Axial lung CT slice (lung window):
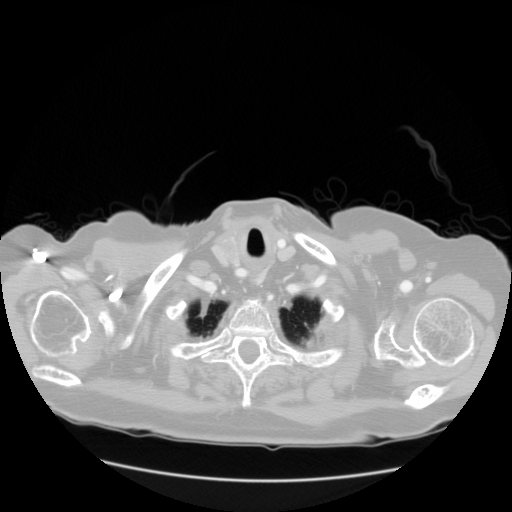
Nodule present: no